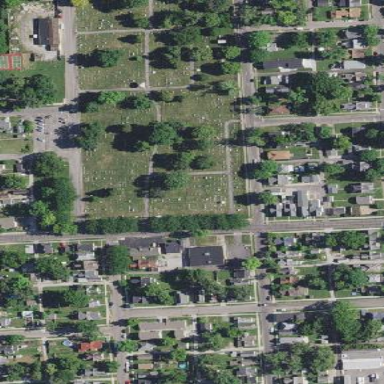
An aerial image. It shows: Cemetery.